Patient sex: F
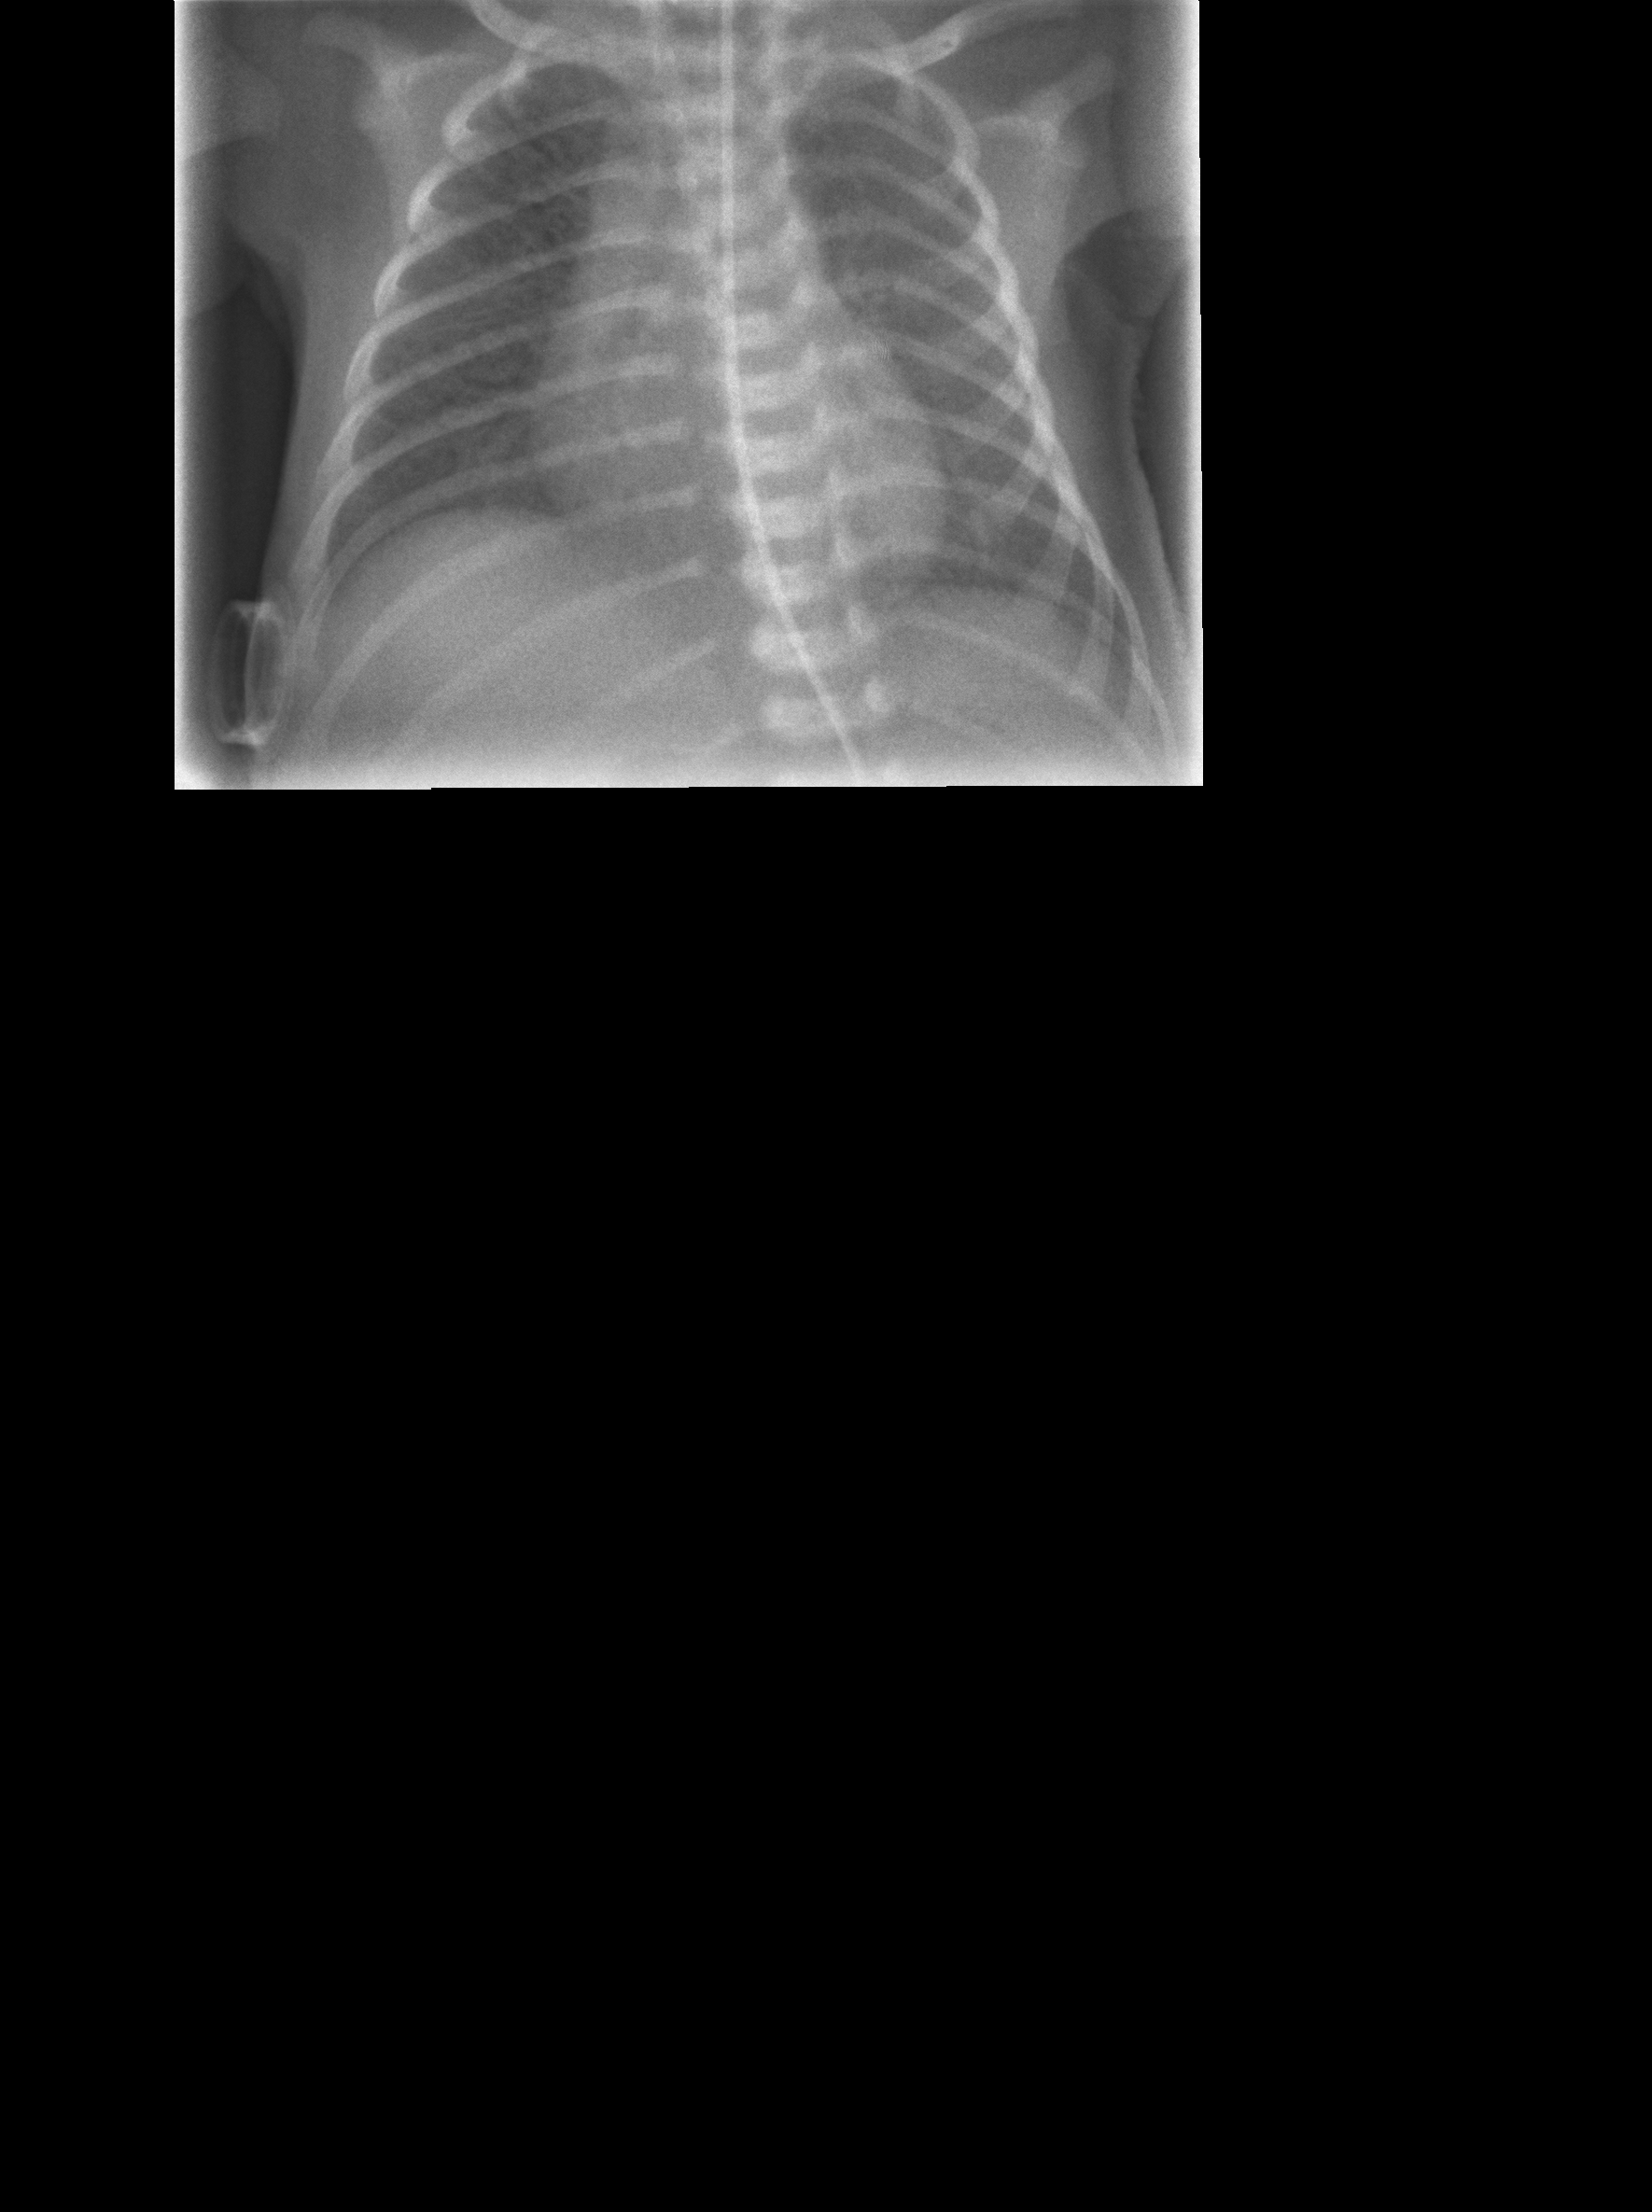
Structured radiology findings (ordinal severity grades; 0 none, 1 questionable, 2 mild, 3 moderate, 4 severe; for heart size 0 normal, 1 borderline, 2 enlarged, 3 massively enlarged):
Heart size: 2
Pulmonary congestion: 3
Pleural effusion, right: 0
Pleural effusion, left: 0
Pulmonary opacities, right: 0
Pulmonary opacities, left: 0
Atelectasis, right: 0
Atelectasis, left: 0